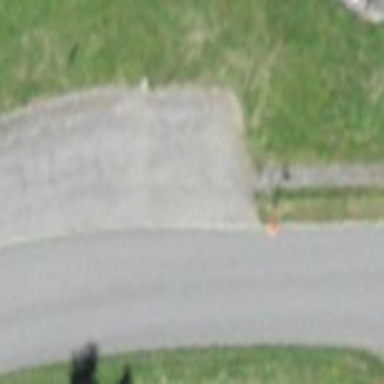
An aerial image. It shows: Street-side parking area.